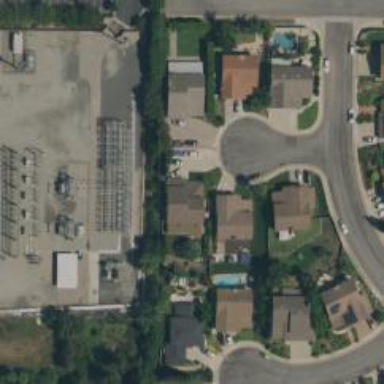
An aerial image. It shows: Outdoor distribution level power substation.